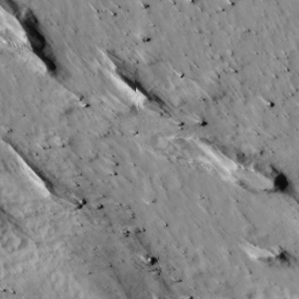
Label: non_frost